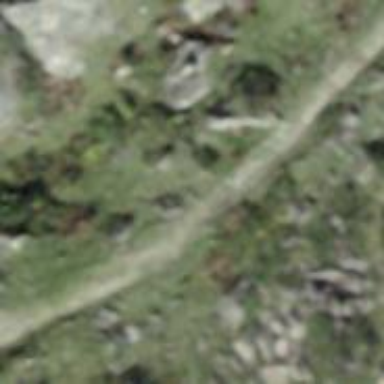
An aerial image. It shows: Path.